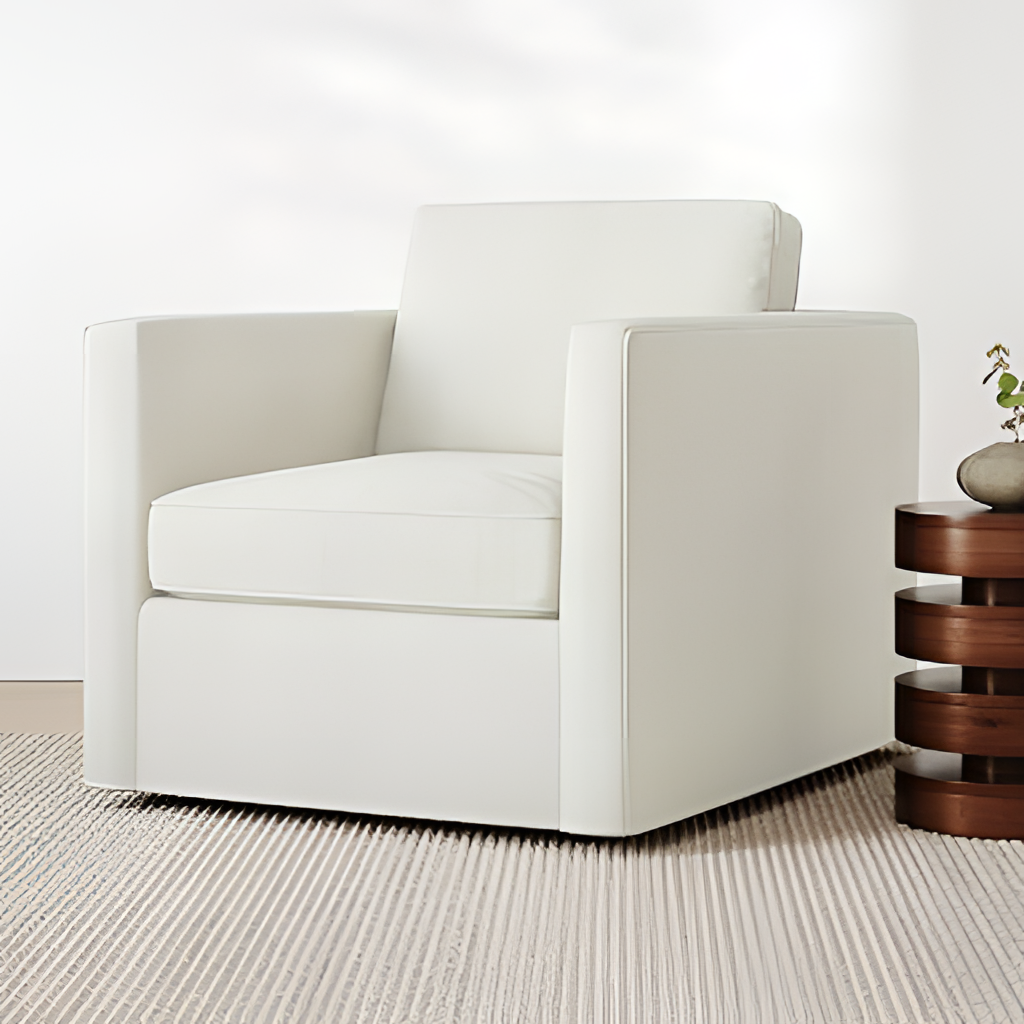
white leather armchair, living room, fabric flooring, with striped pattern, modern, white paint wallpaper, with solid pattern